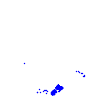
Particle: pion